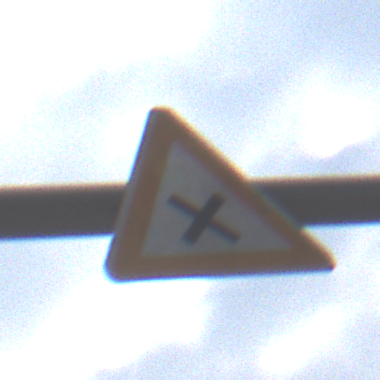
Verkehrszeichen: KreuzungOderEinmuendung
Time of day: MorningAfternoon
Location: Outdoor (Nature)
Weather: Overcast
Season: NotSpecified
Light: Natural